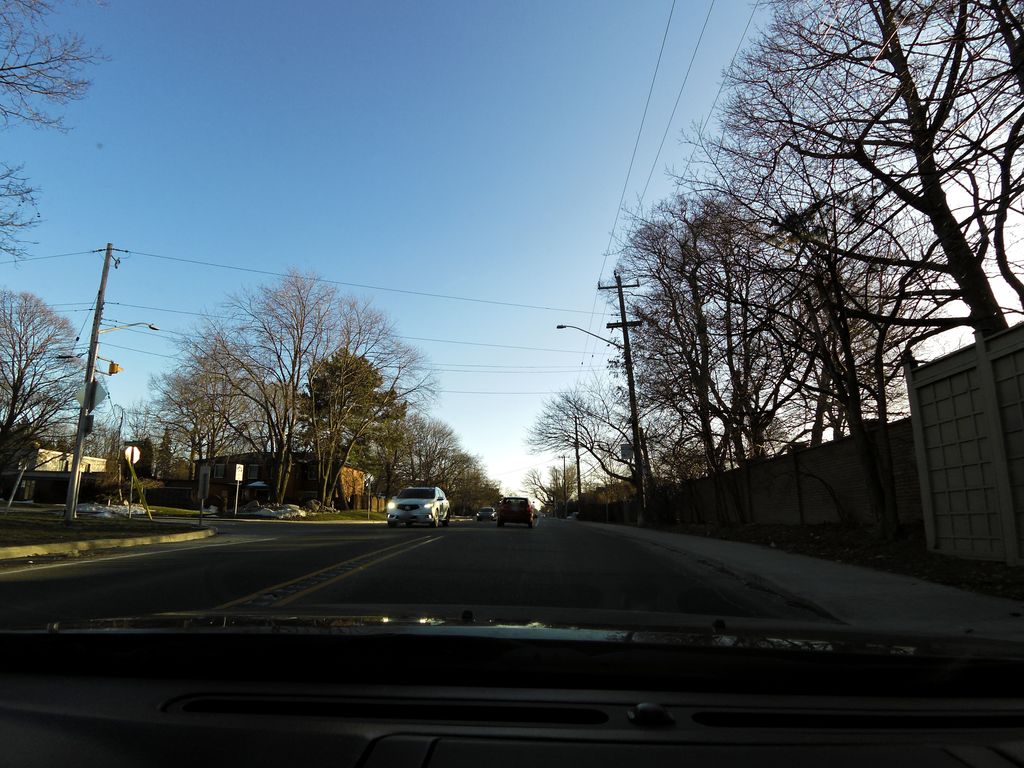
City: hamilton